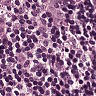
Metastatic tissue present: yes